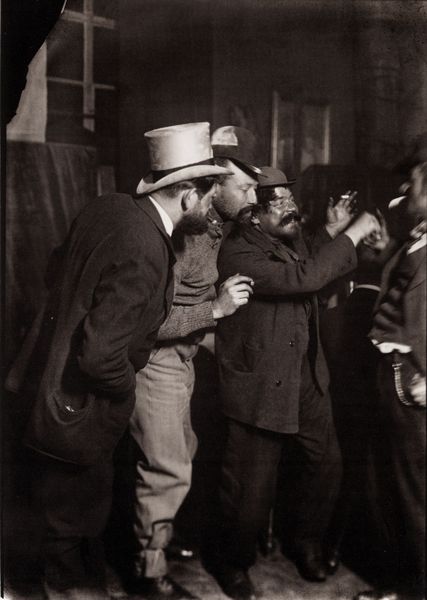
Titel: Atelierfest bei Walter Meyer-Lüben
Künstler: Heinrich Zille
Schlagwörter: dunkel, gruppe, hand, mann, weiß, menschen, discussion, fenster, finger, grau, hell, hut, hüte, männer, ohr, raum, reden, schwarz, strasse, zimmer, blick, gesellschaft, gespräch, tanz, zylinder, anzug, anzüge, bart, bärte, hose, jacke, kappe, kneipe, mütze, schnurrbart, wand, arm, mensch, stehen, bild, diskutieren, hände, schauen, vorhang, haare, interieur, stoff, musik, theater, zilinder, rechts, schulter, unterhaltung, schuhe, hosen, mauer, arbeiter, frack, rauchen, zigarre, homme, manteau, moustache, bauch, ellenbogen, knöpfe, sakko, weste, halle, schauspiel, foto, fotografie, photographie, lachen, zusehen, eng, links, schwarz-weiss, noir, uniform, chapeau, jacken, tasche, lustig, photo, uhrkette, beugen, zigarette, raucher, regarder, abgewendet, diskussion, fröhlich, säufer, käppi, taschen, schauspieler, neugier, main, atellier, zuhören, costume, fenêtre, chateau, spannung, zilynder, aufgeregt, lauschen, rire, schmutzig, nadar, zigaretten, vorbeugen, gestikulieren, noir et blanc, veste, hommes, sozial, getragen, personnages, peuple, salopp, brat, ausgeleiert, humour, kacken, kosakisch, mise en scène, social, stéréotype, zigarren, barbu, chaussures, regard, bar, haut de forme, ouvrier, zugarette, foto männer, poche, cigarette, claudo, boutrés, clopche, blagur, blague, époque